Question: In the application I am working on, we can add the following markup for the pictured result
'''
<span class="cell-inner-undefined">
<span title='Not defined' class="status pl-undefined" ></span>
</span>
'''

Inside the relevant CSS we have the following:
'''
.pl-undefined:before {
content: "";
color:#969696;
}
'''
The item assigned to content looks like unicode. Instead of that I want to get the result of the following:
'''
<span class="fa-stack fa-5x">
<i class="fa fa-info-circle fa-stack-1x" style="color:blue" ></i>
<i class="fa fa-ban fa-stack-1x" style="color:red"></i>
</span>
'''
How can I get the class 'pl-undefined' to return the FA icon generated above?
p.s: Adding the fa span in my page displays the desired icon, but I need it to be displayed using the class.
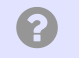
Answer: I didn't find any other way of achieving this, other than adding a javascript which will find a '<span class="cell-inner-undefined">' and replace it with the fa CSS